Interaction volume radius: 5 \u00c5
Interaction volume height: 25 \u00c5
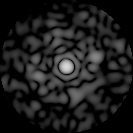
Disorder parameter: 0.8382